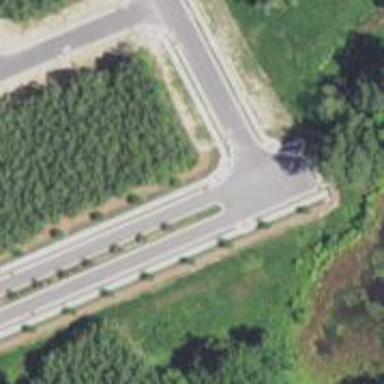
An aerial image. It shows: Unmarked crossing on footway.